Interaction volume radius: 10 \u00c5
Interaction volume height: 45 \u00c5
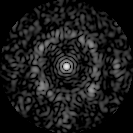
Disorder parameter: 0.6687